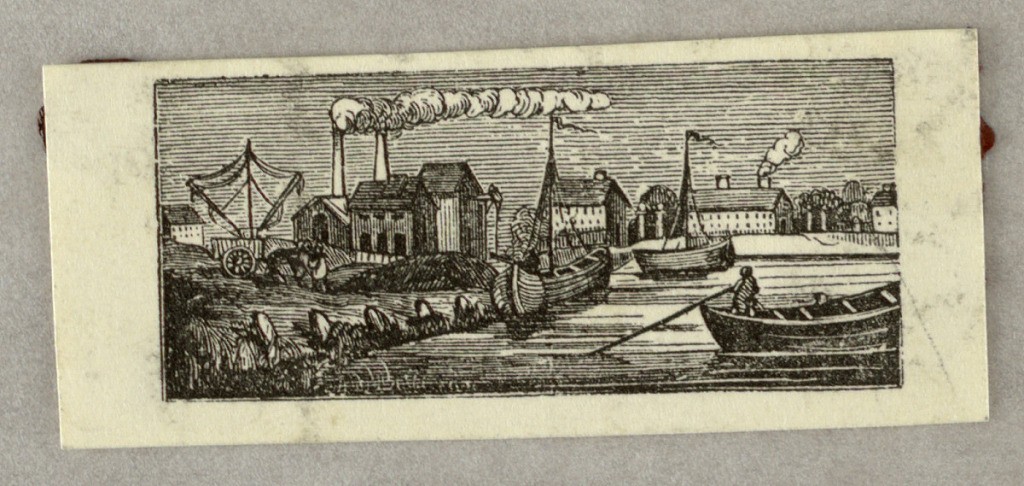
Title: Vignette, Locality with a Factory at a Port
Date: ca. 1840
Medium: Wood engraving on paper
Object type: Print
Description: The port with two moored boats and a row boat is in the right foreground and middle distance.